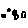
Label: square